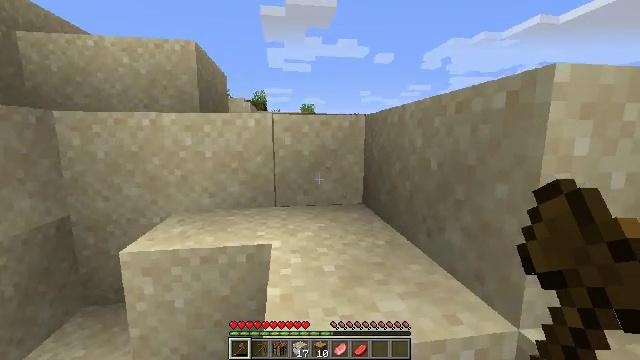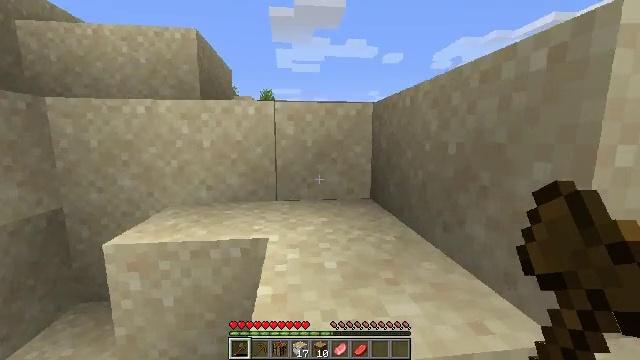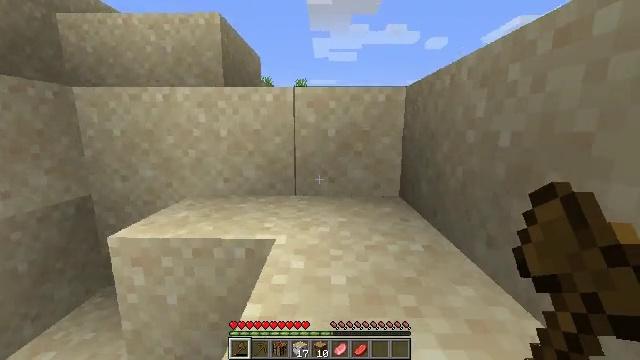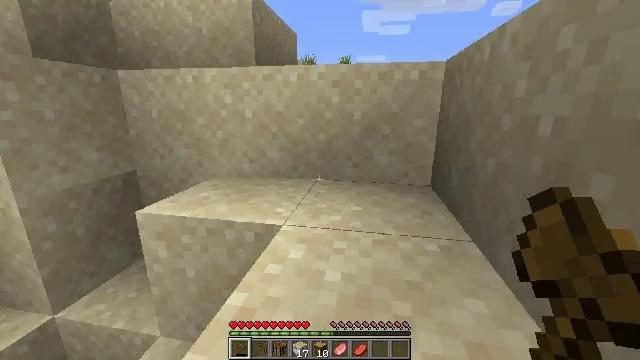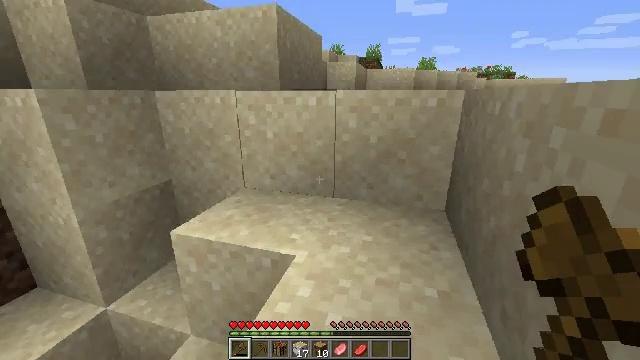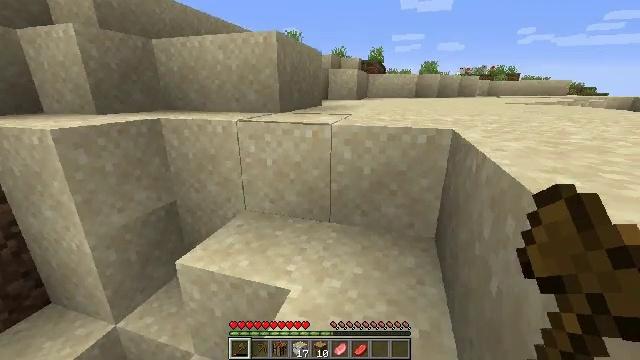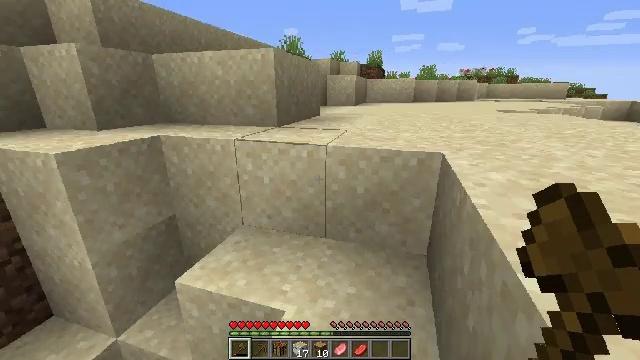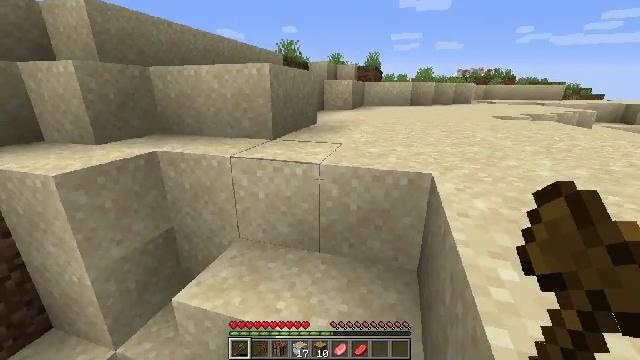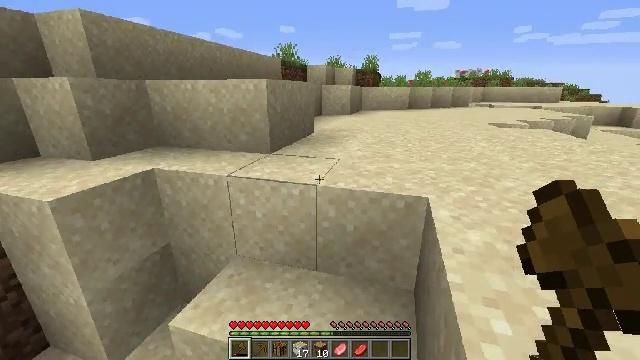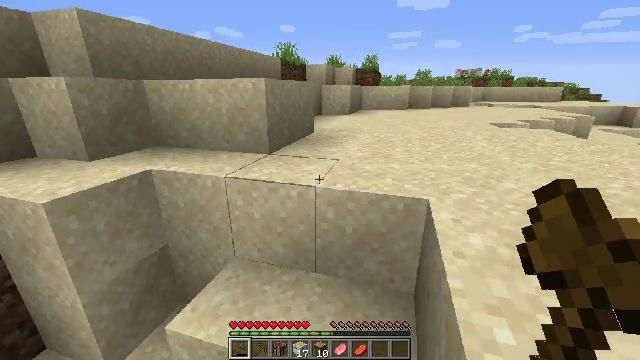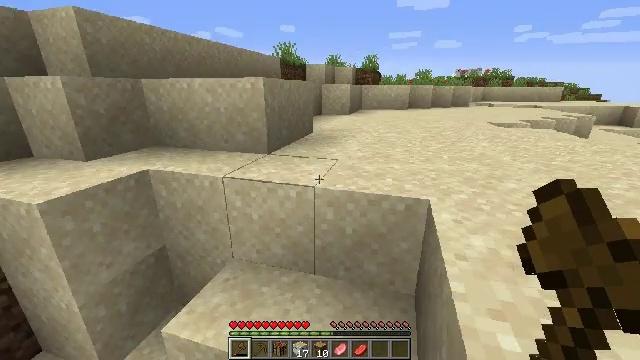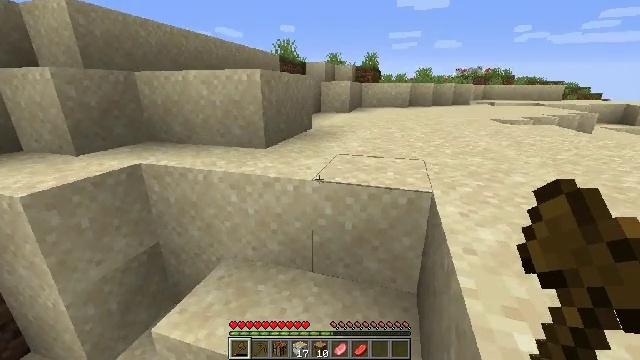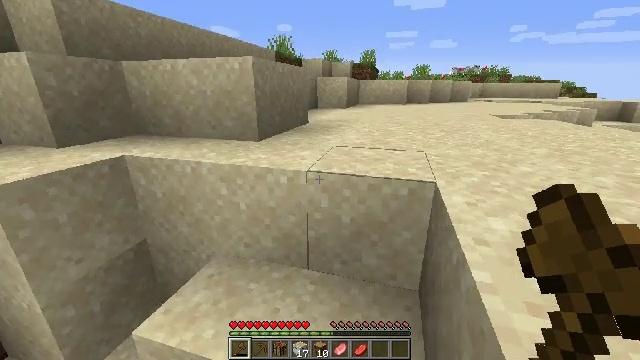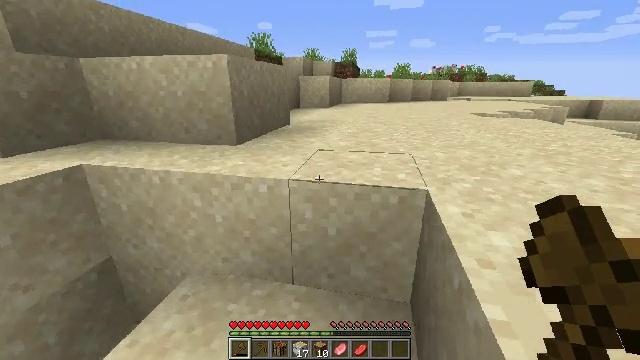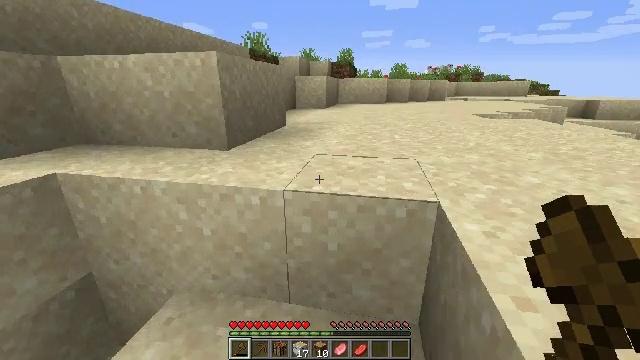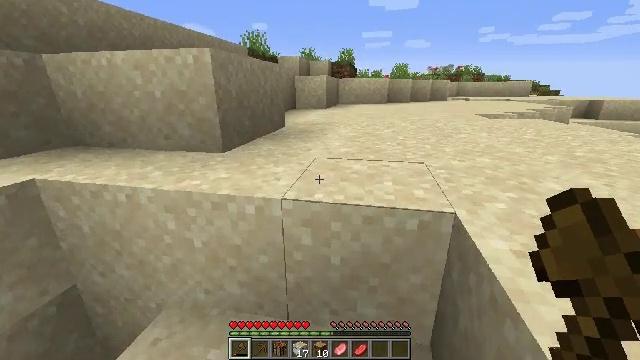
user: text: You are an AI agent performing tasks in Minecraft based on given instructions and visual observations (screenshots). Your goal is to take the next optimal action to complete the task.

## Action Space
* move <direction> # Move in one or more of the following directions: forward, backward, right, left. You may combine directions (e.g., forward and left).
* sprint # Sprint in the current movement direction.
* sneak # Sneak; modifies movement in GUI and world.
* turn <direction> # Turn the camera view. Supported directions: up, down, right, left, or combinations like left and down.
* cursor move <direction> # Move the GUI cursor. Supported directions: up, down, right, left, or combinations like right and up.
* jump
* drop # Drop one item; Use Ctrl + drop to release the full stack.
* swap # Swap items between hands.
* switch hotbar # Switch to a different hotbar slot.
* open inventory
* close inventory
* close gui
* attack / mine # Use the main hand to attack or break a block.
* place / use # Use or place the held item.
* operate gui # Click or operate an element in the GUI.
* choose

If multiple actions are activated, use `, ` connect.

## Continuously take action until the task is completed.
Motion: motion action
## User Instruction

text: Hunt a chicken.
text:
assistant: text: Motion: move forward and move right, turn left
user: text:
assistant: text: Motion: move forward and move right, turn left and down
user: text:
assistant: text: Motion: move forward and move right, turn left and down
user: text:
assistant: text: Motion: move forward and move right, turn left and down, jump
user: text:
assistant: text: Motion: move forward and move right, jump
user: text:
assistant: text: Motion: move forward and move right, jump
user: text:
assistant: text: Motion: move forward and move right
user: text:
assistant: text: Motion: move forward and move right
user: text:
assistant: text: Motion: move forward and move right
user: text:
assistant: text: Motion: move forward
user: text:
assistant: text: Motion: move forward
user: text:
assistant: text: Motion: move forward
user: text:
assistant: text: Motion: move forward, turn right
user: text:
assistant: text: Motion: move forward
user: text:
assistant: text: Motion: move forward
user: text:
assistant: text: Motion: move forward
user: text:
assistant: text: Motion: move forward
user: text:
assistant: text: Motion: move forward
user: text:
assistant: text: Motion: move forward
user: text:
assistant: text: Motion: move forward, jump
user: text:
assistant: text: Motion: move forward, turn left, jump
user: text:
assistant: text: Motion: move forward, turn left, jump
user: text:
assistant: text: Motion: move forward, turn left and up
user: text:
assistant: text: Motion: move forward and move right, turn left and up
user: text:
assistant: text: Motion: move forward and move right, turn left
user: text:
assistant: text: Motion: move forward and move right
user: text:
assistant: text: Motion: move forward and move right
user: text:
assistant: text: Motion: move forward and move right
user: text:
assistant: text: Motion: move forward and move right
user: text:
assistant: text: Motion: move forward and move right, turn left and up